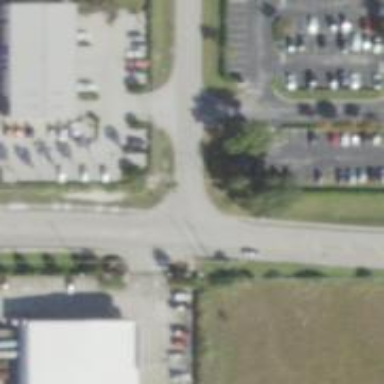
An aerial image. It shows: Tertiary road with asphalt surface and sidewalk on the left side.